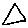
Label: triangle